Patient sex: F
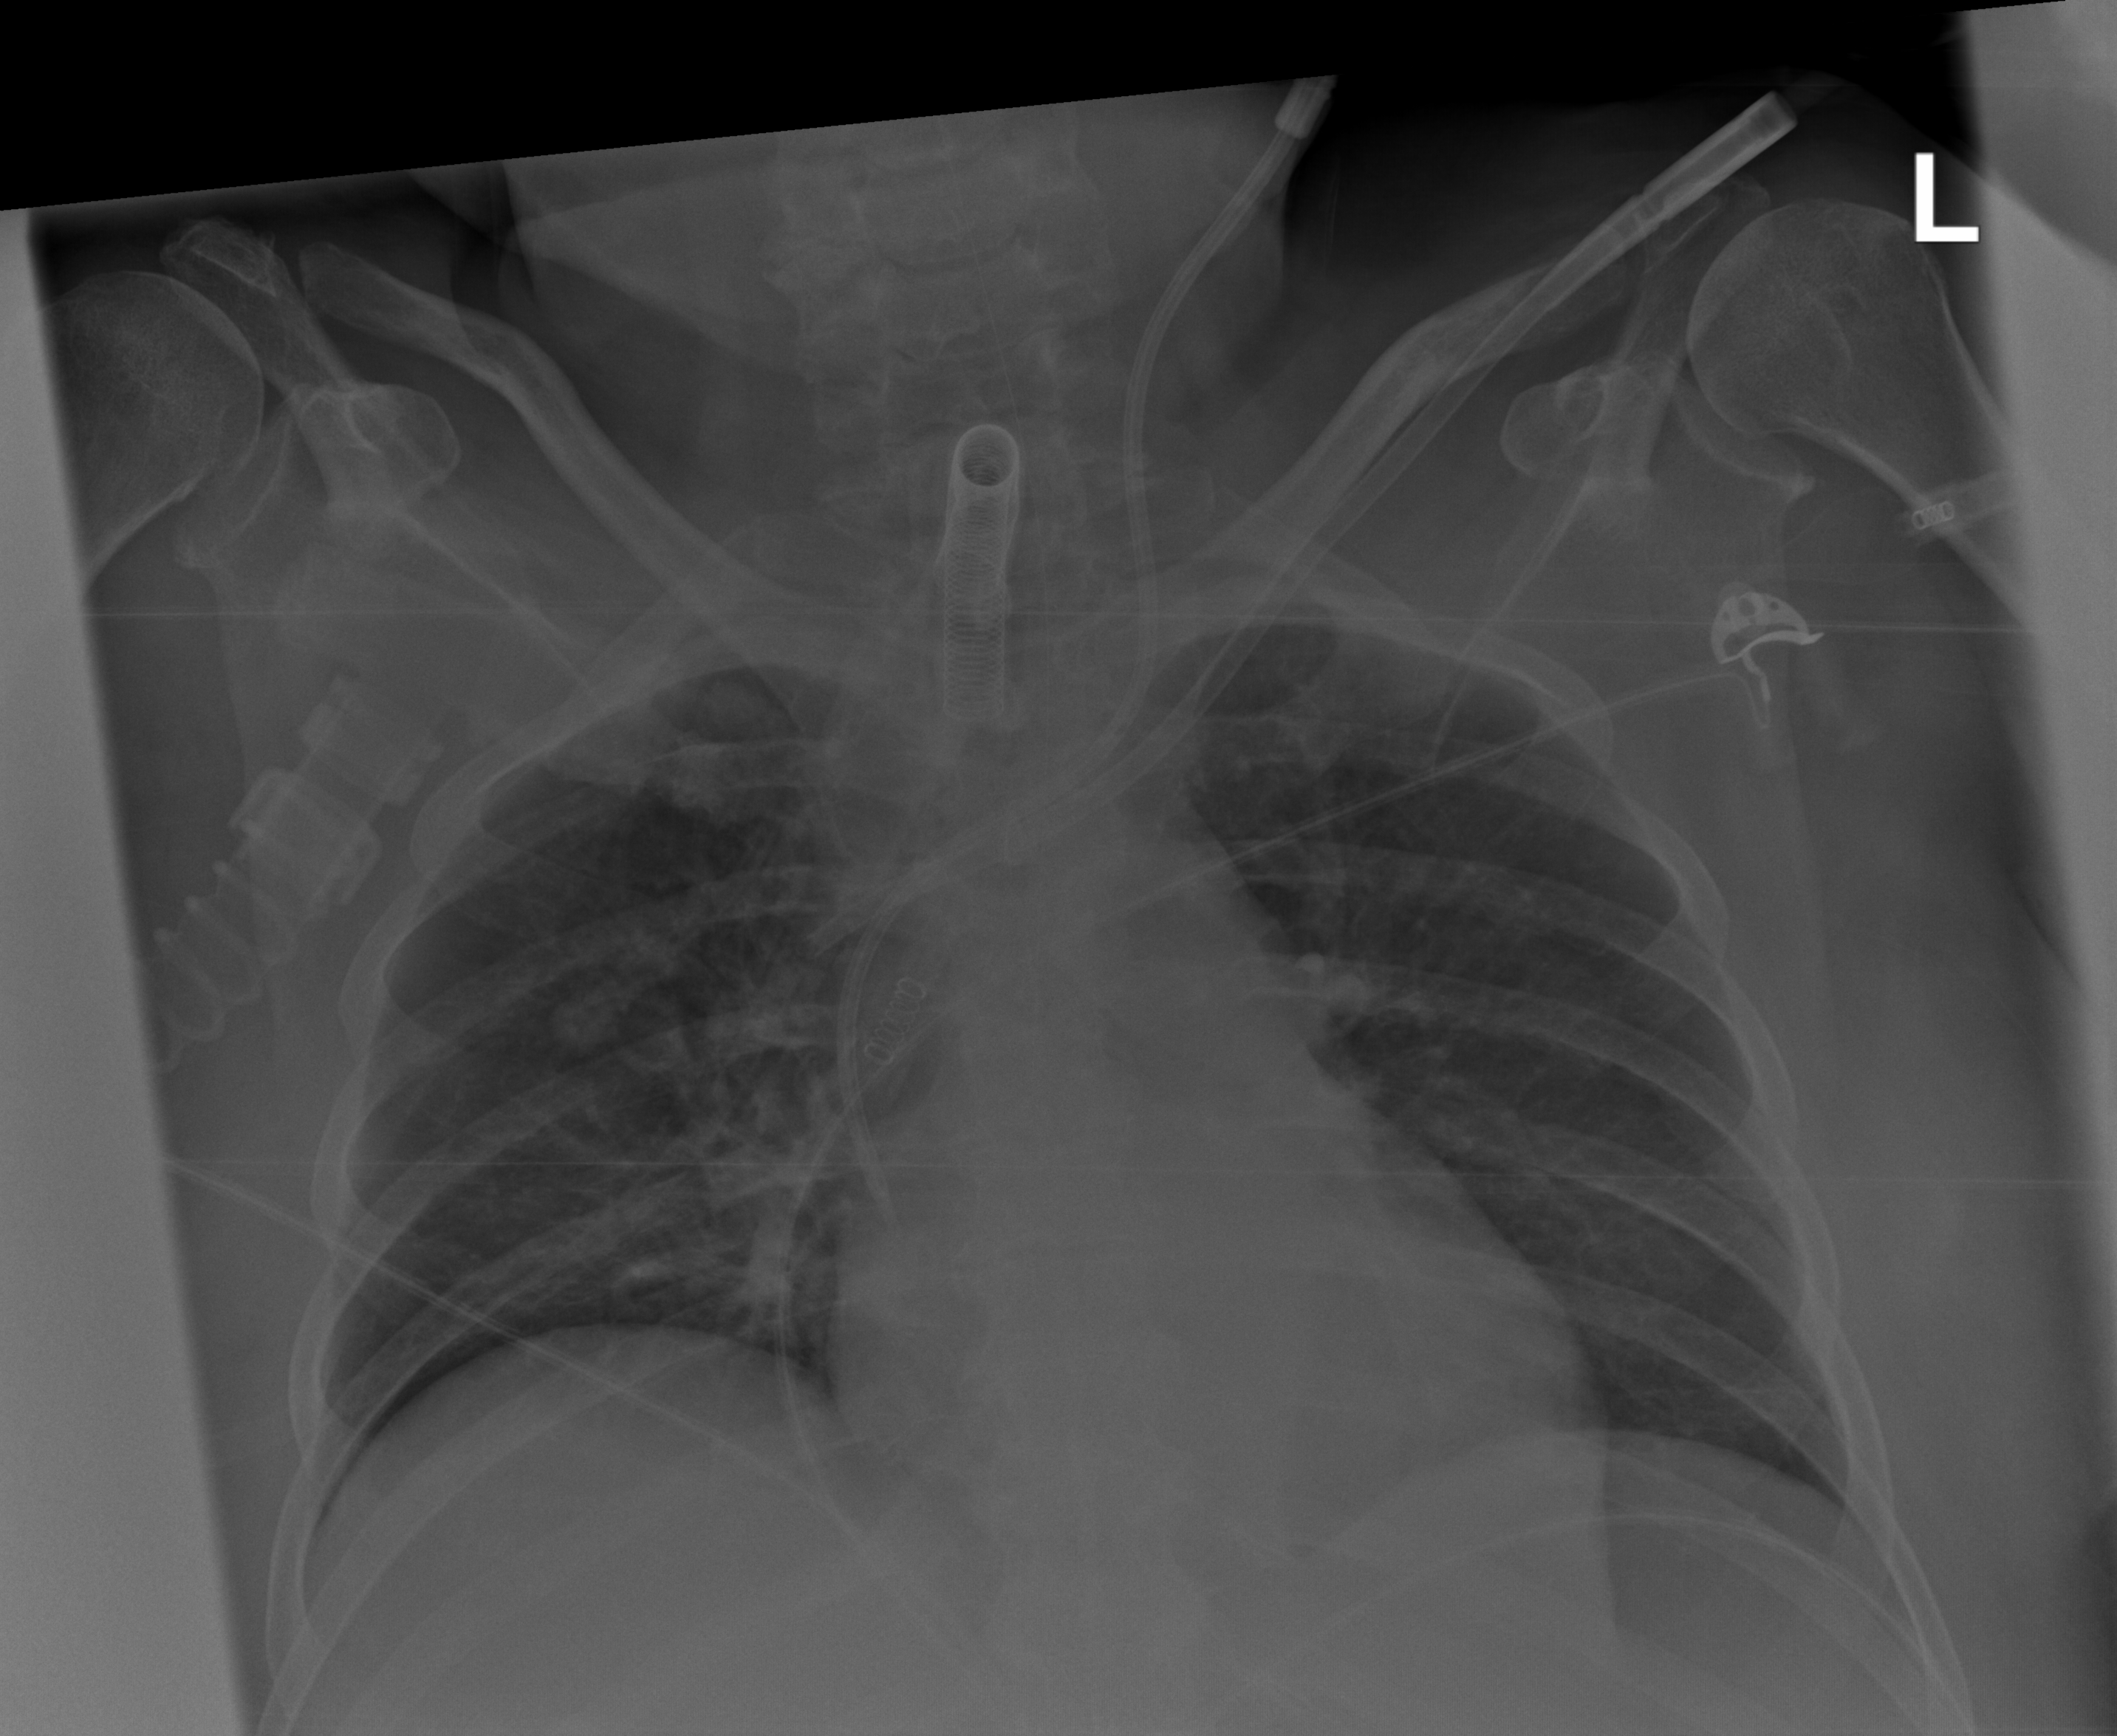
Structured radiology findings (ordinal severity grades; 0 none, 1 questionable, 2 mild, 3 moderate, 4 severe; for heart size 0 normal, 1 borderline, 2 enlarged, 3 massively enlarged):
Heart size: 0
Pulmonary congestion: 0
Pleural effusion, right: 0
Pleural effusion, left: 0
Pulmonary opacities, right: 2
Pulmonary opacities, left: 0
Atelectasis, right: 0
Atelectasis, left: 0